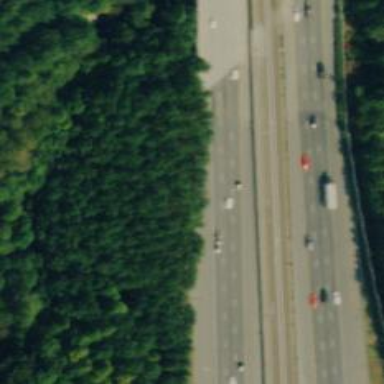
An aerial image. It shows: Motorway.